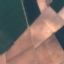
Label: AnnualCrop